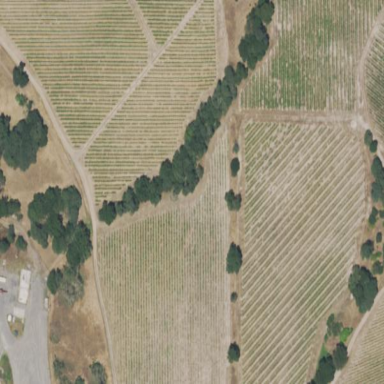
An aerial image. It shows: Vineyard growing grapes.